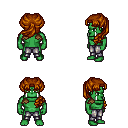
a pixel art fantasy rpg character, male body template, orc, green skin, leather shoulder armor, metal pants, brunette princess hairstyle, four views (front, back, left, right), 2x2 character sprite sheet, small pixel art, hard edges, no anti-aliasing